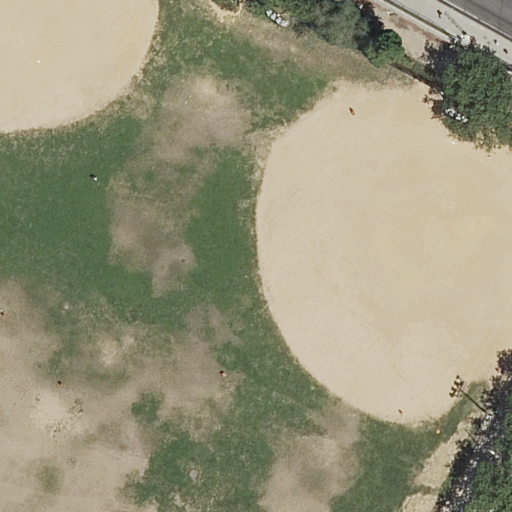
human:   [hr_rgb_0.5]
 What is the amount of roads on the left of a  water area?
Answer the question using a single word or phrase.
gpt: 0

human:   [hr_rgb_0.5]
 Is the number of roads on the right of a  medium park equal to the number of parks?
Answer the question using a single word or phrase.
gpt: no

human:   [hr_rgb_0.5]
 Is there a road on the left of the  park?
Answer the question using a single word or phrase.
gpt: no

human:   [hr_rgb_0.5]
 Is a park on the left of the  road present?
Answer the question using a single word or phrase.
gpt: yes

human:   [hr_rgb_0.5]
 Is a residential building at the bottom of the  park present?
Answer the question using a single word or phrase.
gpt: no

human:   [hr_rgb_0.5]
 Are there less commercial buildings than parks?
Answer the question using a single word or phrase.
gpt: yes

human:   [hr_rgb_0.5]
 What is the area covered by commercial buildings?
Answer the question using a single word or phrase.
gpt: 0m2

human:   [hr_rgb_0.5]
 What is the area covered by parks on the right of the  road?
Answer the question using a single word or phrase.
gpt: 0m2

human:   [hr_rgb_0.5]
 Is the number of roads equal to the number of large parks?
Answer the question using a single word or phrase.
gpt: yes

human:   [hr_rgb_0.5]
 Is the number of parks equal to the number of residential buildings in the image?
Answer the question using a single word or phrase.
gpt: no

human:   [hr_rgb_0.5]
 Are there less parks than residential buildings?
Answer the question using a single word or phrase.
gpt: no

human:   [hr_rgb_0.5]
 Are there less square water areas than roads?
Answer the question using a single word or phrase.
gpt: yes

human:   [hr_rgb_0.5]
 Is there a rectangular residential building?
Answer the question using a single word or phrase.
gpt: no

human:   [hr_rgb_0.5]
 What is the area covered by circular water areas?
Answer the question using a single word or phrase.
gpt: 0m2

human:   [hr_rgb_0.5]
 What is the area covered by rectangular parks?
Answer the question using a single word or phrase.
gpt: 10517m2

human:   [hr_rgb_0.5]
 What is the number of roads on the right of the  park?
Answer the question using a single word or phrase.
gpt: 1

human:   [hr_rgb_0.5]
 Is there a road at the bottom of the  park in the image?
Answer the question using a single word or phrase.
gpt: no

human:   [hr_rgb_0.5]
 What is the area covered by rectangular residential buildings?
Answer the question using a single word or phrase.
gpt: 0m2

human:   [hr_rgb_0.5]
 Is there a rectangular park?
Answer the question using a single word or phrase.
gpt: yes

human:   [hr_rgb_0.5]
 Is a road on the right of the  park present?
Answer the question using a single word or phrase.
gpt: yes

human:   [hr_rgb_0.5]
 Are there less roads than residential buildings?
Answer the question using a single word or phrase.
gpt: no

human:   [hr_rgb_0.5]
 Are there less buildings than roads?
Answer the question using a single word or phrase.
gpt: yes

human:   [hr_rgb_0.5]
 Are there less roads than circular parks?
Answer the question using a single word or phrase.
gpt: no

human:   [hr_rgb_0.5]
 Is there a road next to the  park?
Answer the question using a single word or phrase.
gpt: yes

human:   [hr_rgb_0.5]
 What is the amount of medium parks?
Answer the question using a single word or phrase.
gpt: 0

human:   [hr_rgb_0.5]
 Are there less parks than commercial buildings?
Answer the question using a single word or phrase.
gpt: no

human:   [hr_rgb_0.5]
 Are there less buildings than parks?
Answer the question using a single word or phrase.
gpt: yes

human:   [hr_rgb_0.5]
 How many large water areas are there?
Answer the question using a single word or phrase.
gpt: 0

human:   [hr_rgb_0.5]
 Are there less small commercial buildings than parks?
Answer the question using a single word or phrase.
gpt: yes

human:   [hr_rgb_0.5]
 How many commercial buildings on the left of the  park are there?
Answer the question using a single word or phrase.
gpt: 0

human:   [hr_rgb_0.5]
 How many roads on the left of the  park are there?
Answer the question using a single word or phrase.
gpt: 0

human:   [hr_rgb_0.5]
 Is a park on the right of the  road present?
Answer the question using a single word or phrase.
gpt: no

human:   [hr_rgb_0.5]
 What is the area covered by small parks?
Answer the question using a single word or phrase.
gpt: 0m2

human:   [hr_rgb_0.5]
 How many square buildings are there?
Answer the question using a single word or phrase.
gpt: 0

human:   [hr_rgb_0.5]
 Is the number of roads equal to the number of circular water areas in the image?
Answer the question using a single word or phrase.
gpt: no

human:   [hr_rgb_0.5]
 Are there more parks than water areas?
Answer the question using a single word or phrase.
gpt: yes